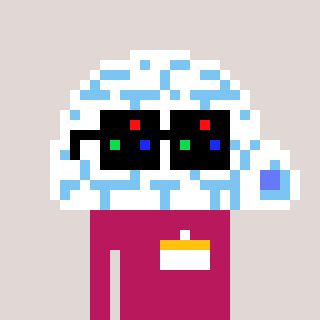
a pixel art character with square black sunglasses, a igloo-shaped head and a darkpink-colored body on a warm background